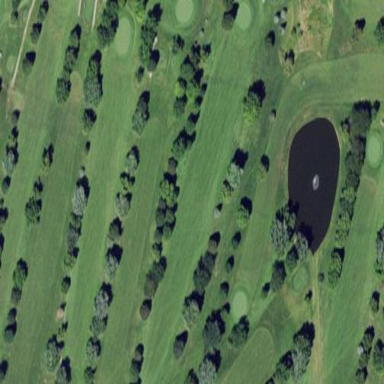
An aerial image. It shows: Golf course surrounded by greenery.